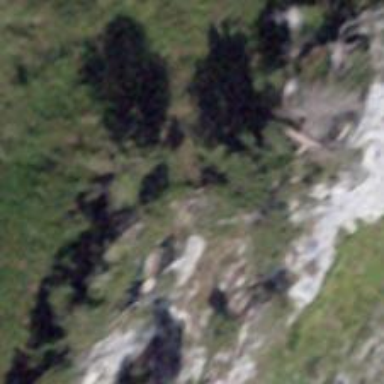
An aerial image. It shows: Natural cliff.